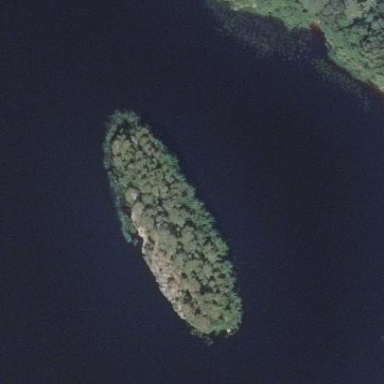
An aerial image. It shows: Islet.